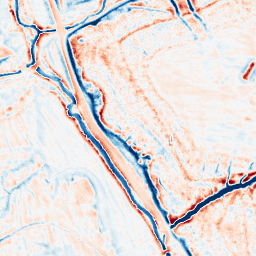
Category: edge_preserving
Decomposition family: bilateral
Decomposition parameters: d: 15
sigma_color: 100
sigma_space: 150
Upsampling method: sinc_blackman
Upsampling parameters: scale: 2
kernel_size: 8
Upsampling scale: 2